Question: I need help setting up my SCSS file watcher in PhpStorm. I'm on Ubuntu, I have PhpStorm 6, I have RVM with Ruby 1.9.3p194 and Sass 3.2.5. I've set my File Watcher options in, Settings >> File Watcher as follows:

Once I had done that, I changed something in my file but I got this error.
'''
...-1.9.3-p194/bin/sass --no-cache --update style_update.scss:style_update.css
/usr/bin/env: ruby: No such file or directory
'''
So what might be the problem?
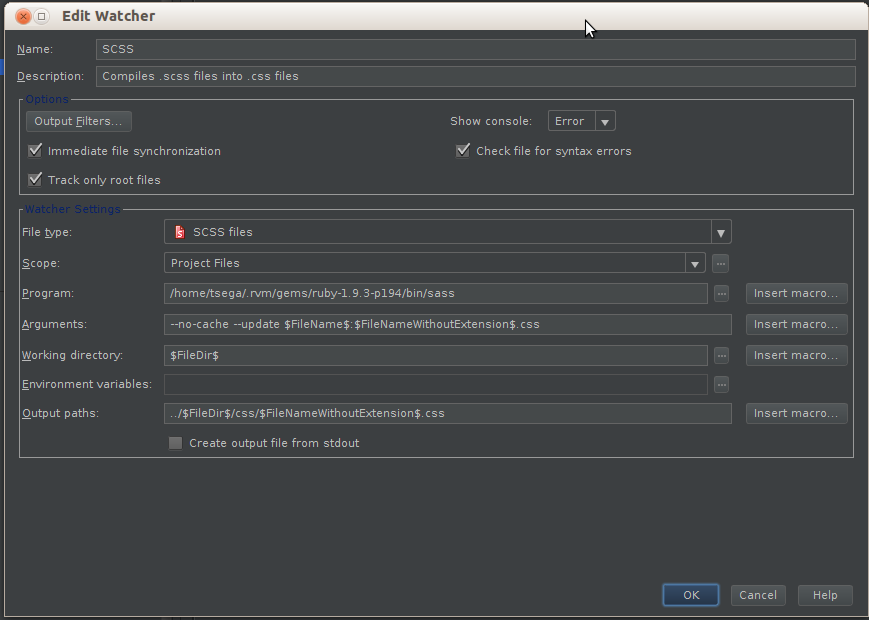
Answer: The problem is that IDE is not able to find 'ruby' in the 'PATH'. Note that it may be different in terminal and in applications that you start from Ubuntu launchpad.
Use the option in the file watcher configuration to specify custom 'PATH' value with a directory containing the required executables.